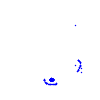
Particle: electron